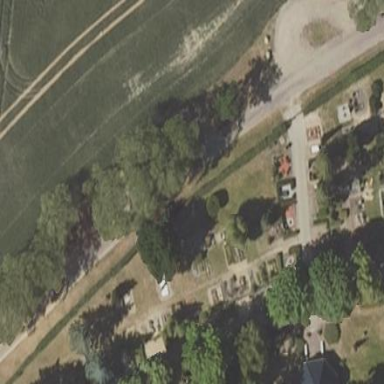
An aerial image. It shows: Cemetery.